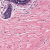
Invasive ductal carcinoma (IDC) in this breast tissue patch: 0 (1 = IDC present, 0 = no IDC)